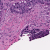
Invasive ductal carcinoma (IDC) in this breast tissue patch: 1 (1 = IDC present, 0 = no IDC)